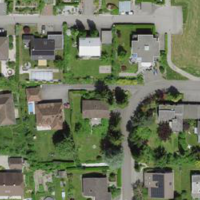
EUNIS habitat code: 55
Species observed at this site:
Cirsium arvense